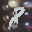
Label: 8